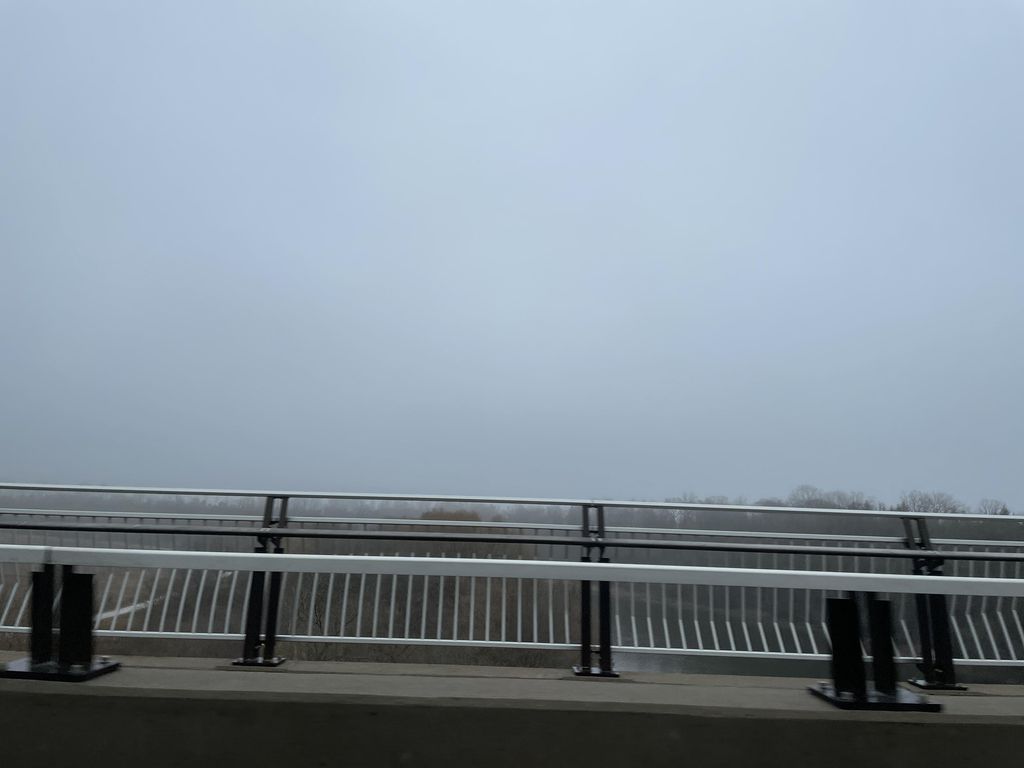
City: kitchener-waterloo